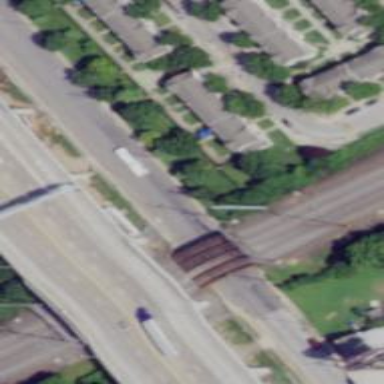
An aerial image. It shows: Bridge with electrified railway tracks featuring contact line.